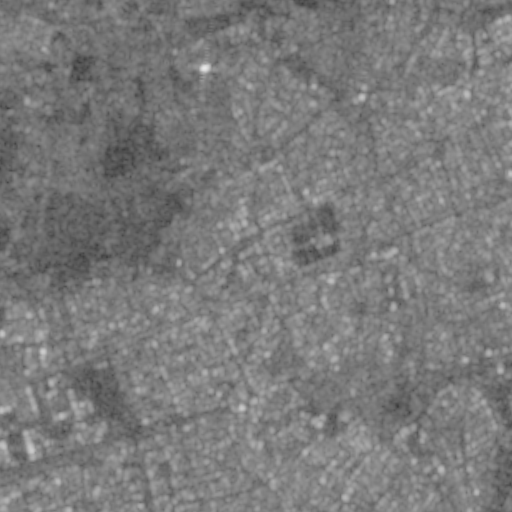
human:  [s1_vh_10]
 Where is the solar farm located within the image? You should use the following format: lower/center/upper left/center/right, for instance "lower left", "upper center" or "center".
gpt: The solar farm is located in the lower right of the image.
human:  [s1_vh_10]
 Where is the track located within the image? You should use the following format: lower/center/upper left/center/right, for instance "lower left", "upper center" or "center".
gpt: The track is located in the center of the image.
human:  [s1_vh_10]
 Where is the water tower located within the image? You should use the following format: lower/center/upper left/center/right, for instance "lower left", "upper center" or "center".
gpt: The water tower is located in the center left of the image.
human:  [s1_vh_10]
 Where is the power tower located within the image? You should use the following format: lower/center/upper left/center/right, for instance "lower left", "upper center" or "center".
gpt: There is no power tower in the image.

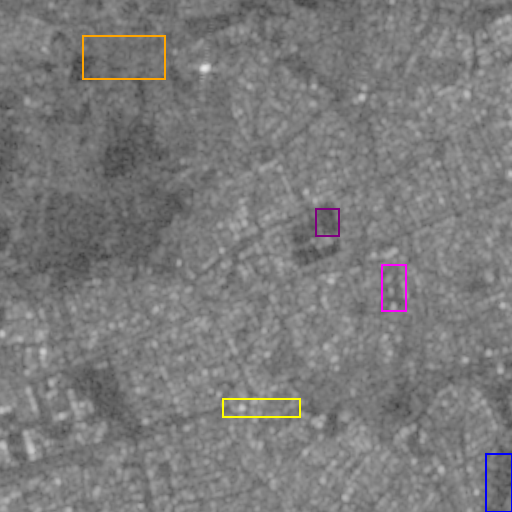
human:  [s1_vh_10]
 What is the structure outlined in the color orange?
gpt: The structure outlined in orange is a crop field.
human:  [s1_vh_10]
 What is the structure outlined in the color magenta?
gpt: The structure outlined in magenta is a park.
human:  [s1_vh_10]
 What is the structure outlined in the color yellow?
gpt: The structure outlined in yellow is a parking lot.
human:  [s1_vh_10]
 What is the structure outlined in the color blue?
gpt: The structure outlined in blue is a solar farm.
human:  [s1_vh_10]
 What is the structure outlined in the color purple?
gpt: The structure outlined in purple is a track.
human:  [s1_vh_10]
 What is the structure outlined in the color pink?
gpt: There is no pink outline.